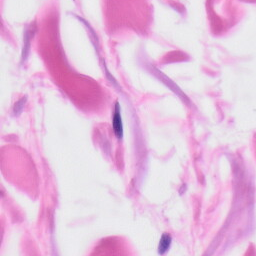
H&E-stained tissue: Skin